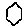
Label: hexagon